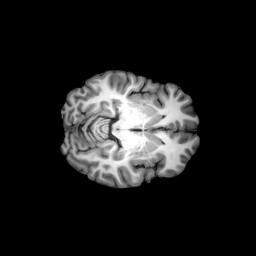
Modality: T1w
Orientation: axial
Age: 30
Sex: female
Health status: ill